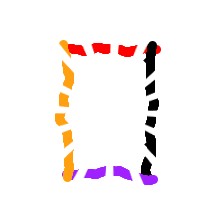
Shape: rectangle